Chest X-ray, AP view. Patient: 60 years old, sex M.
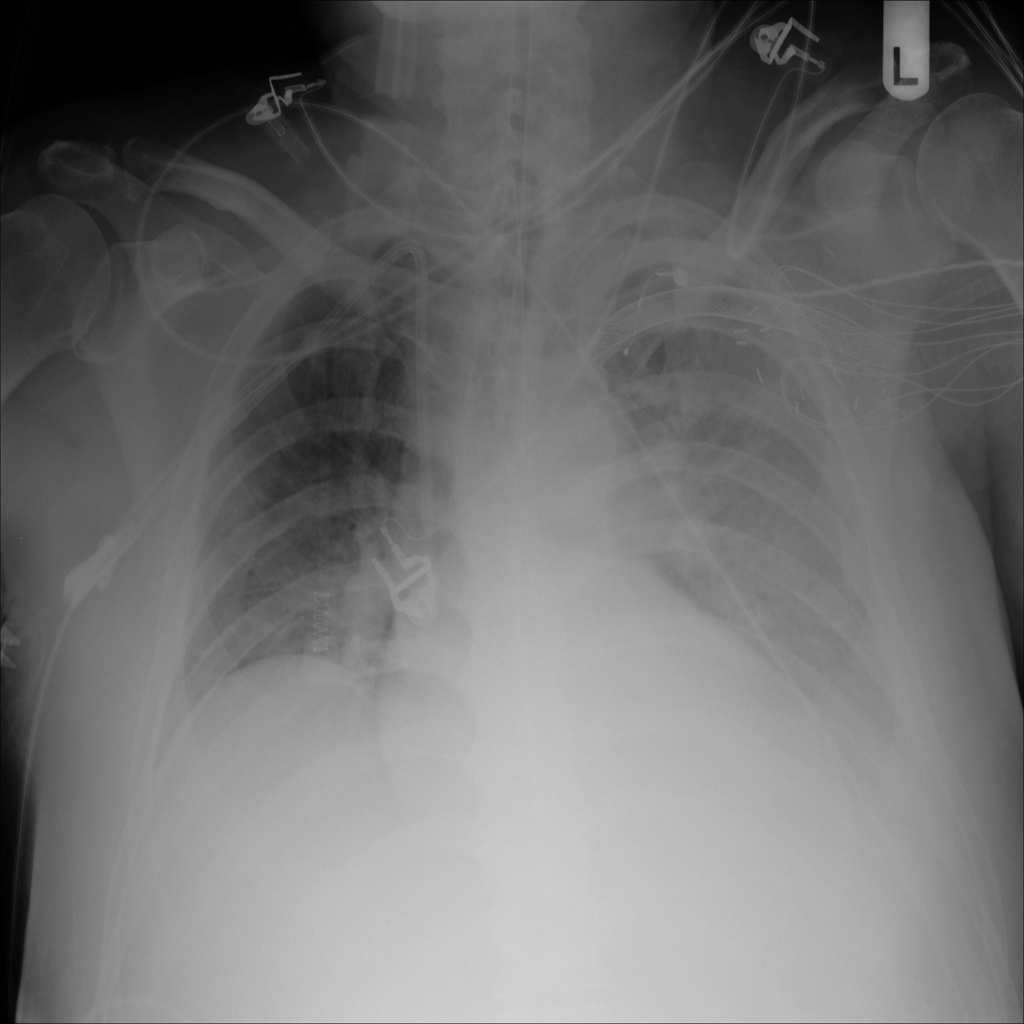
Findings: Consolidation